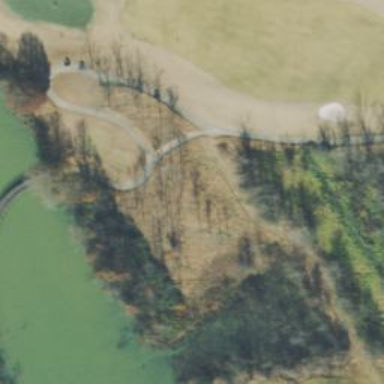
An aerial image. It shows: Path for golf carts.